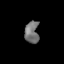
Tissue: skin
Cell type: Endothelial cells
Senescence score: 0.6909
Nuclear area (px): 300
Mean DAPI intensity: 116.16